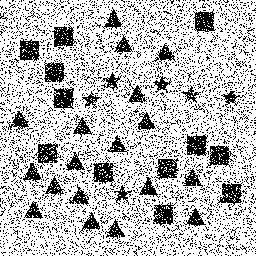
Squares: 12
Triangles: 18
Stars: 6
Total shapes: 36